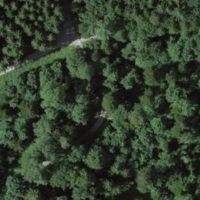
EUNIS habitat code: 41
Species observed at this site:
Chrysosplenium alternifolium